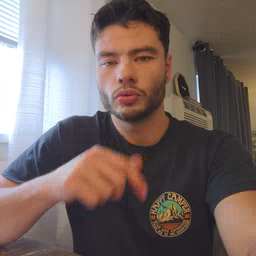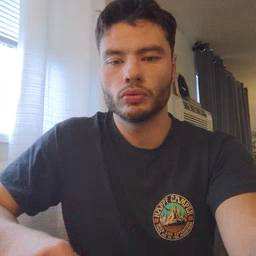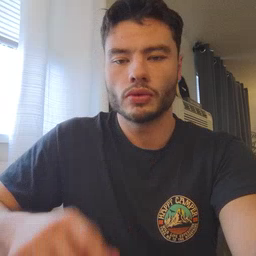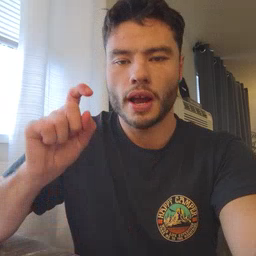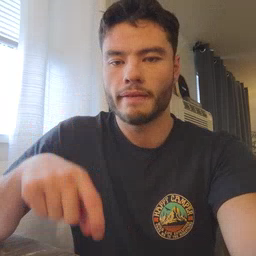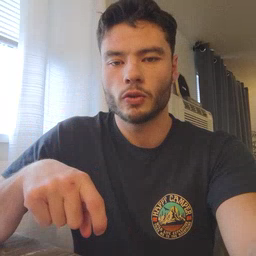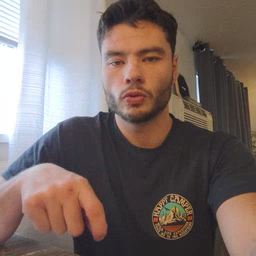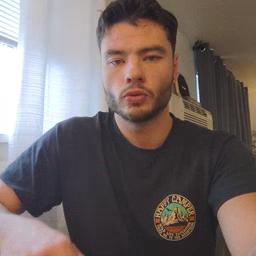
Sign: haveto